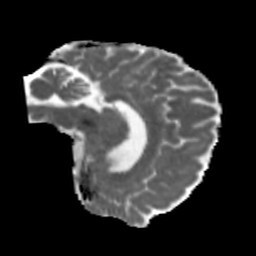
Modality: MD
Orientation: sagittal
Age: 42
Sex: male
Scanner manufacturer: siemens
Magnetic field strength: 3 T
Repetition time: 5.47 s
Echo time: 0.0854 s